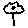
Label: flower